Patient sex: M
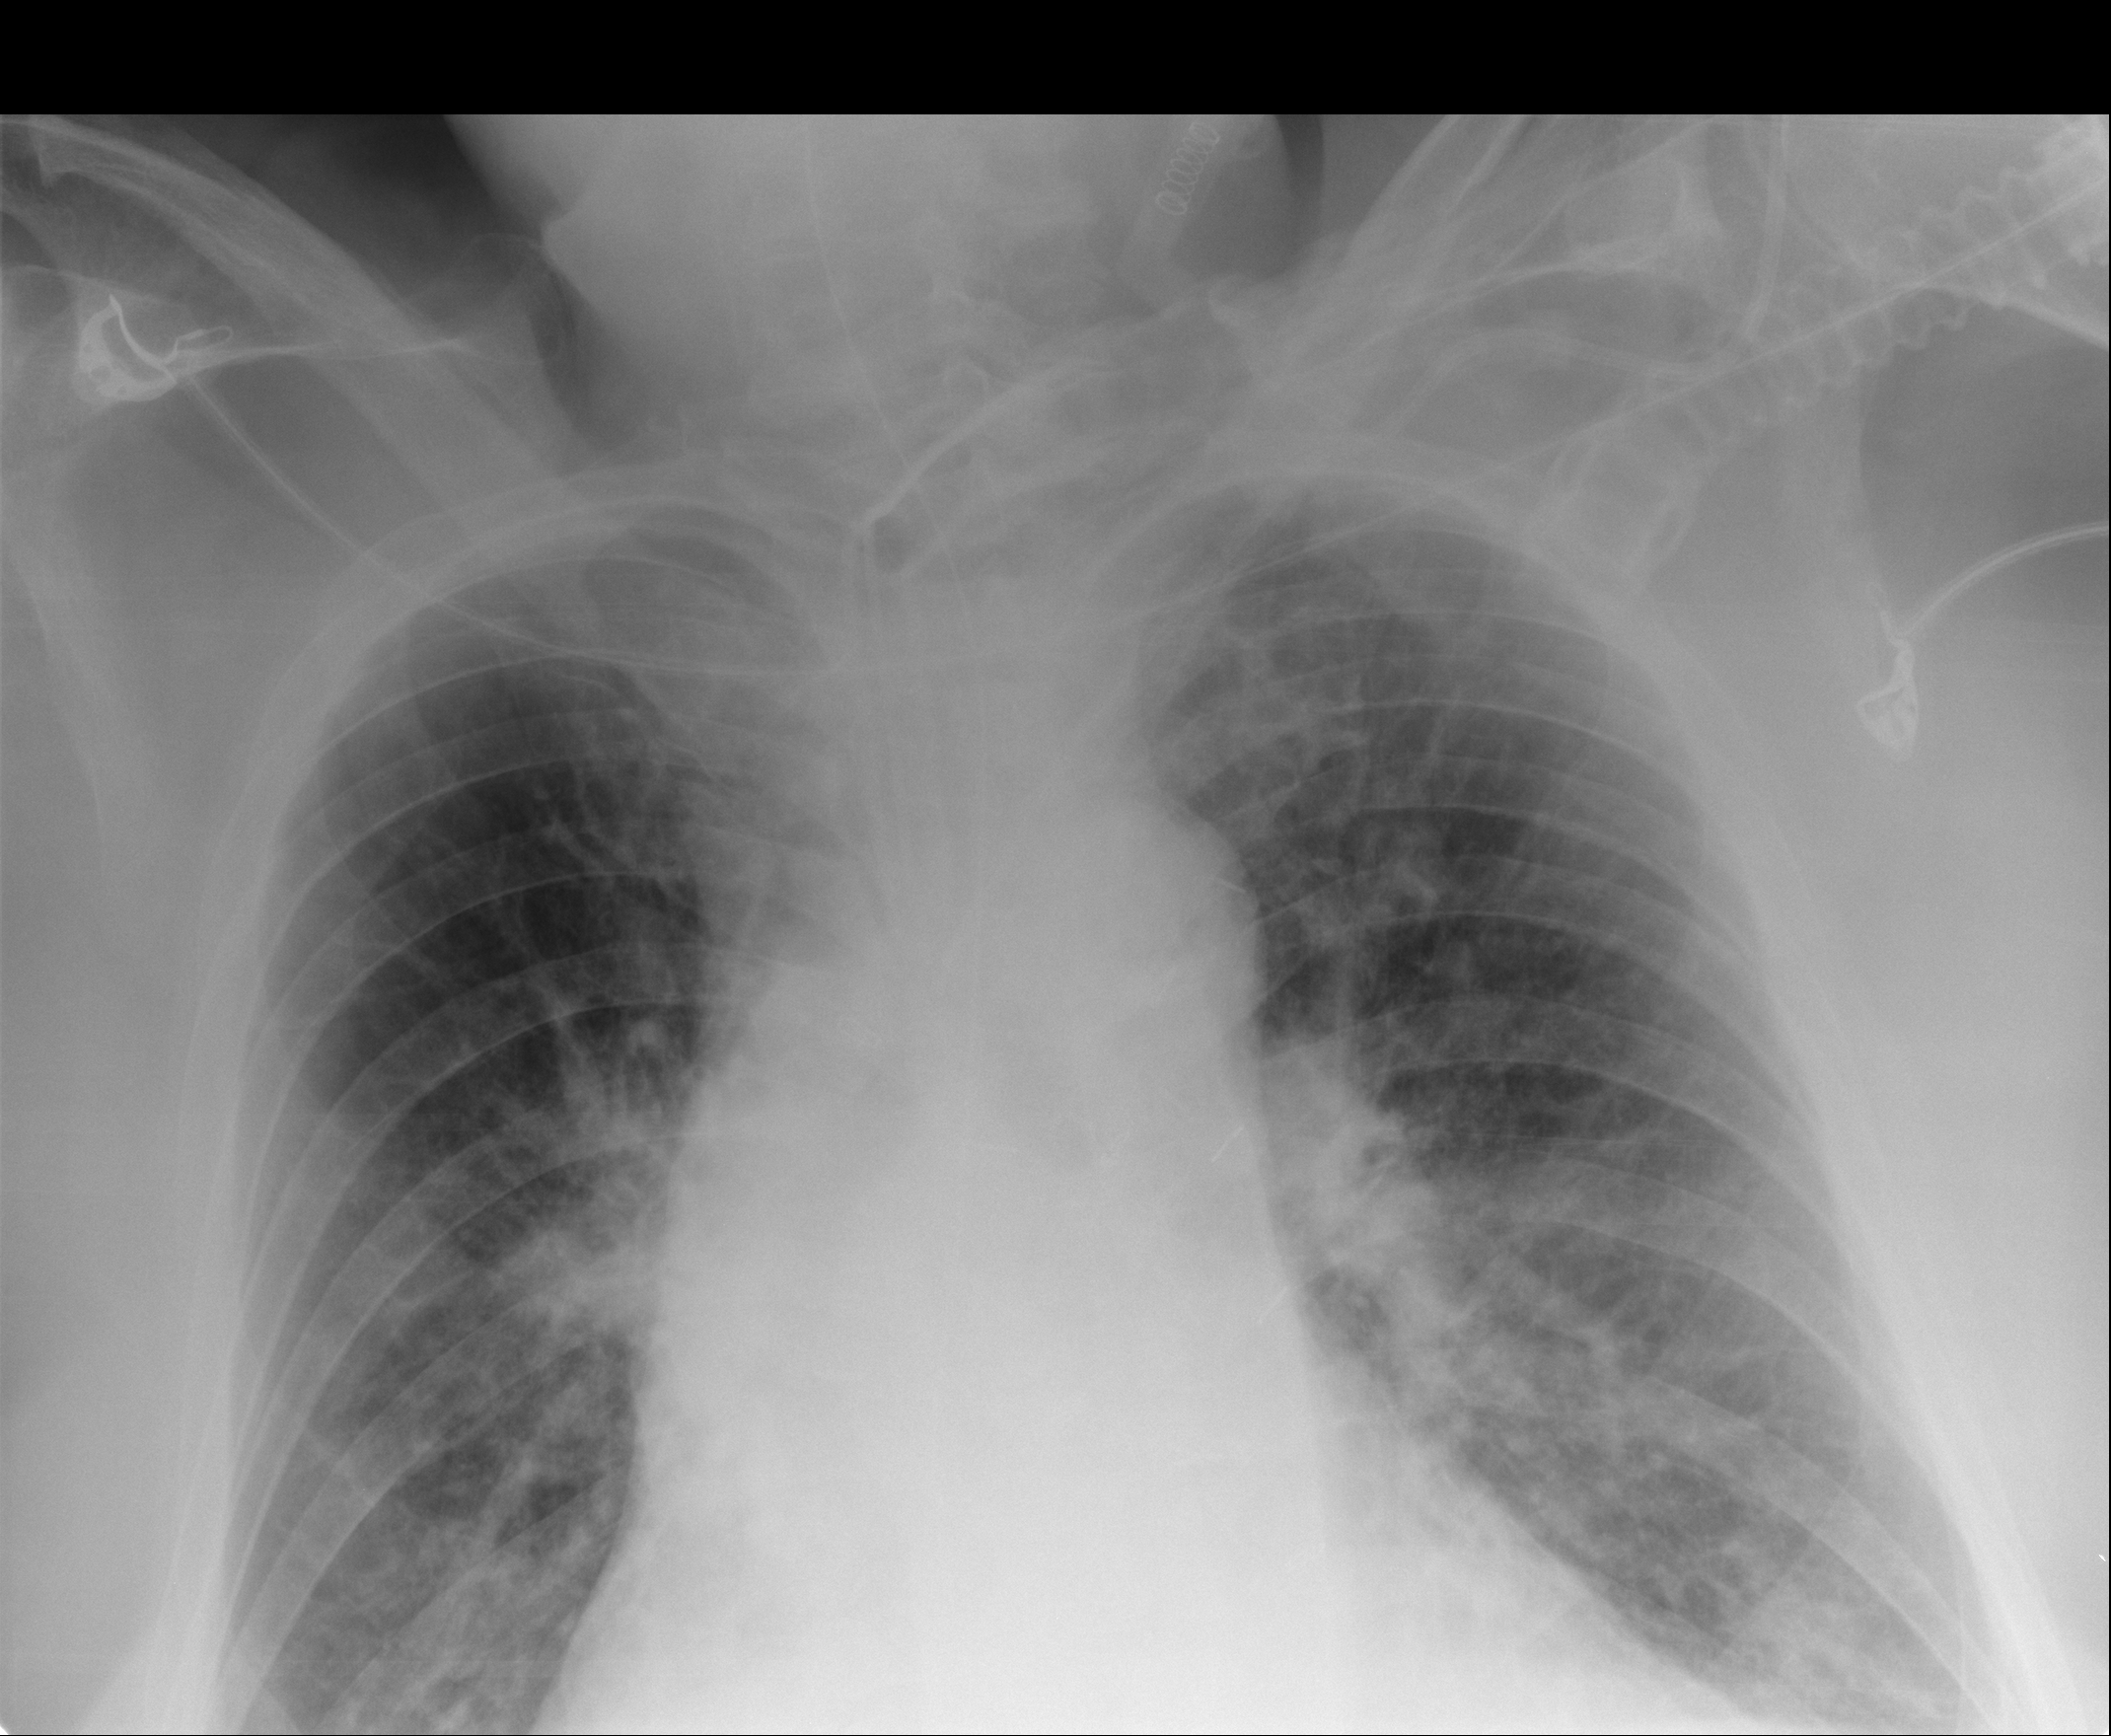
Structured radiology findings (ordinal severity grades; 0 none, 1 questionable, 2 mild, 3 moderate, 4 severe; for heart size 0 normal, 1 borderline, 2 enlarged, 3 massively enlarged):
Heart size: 2
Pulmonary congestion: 2
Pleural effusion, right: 0
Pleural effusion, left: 0
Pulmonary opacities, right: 0
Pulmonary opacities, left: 1
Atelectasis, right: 0
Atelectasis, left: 0